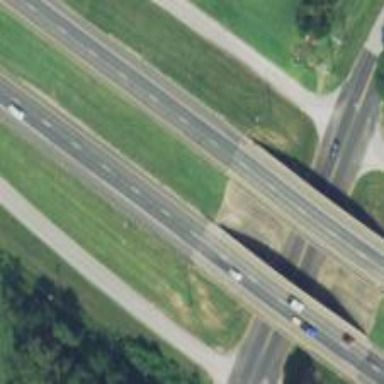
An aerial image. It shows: Asphalt bridge crossing over trunk highway expressway.